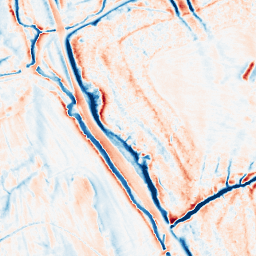
Category: classical
Decomposition family: gaussian_anisotropic
Decomposition parameters: sigma_x: 5
sigma_y: 2
Upsampling method: cubic_mitchell
Upsampling parameters: scale: 8
Upsampling scale: 8